Question: I need show a notication modal window.. But since its a fluid layout the position changes on bigger screens.
How can i position the modal window below the link like in image. I want it in the exact position. How do i go about doing it?

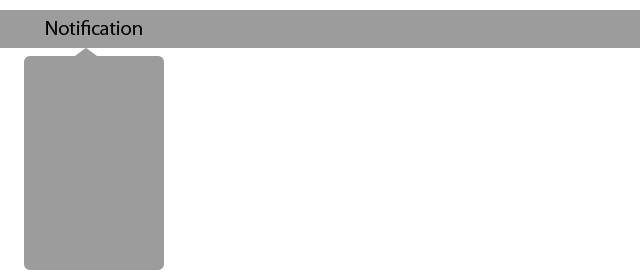
Answer: <URL>
'''
<div class="notificaton-bar">
<div class="notice">Notification
<div>
Here is the applicable note.
</div>
</div>
</div>
'''
'''
.notificaton-bar {
background-color: #999999;
padding: 0 10px;
}
.notice {
position: relative;
display: inline-block;
background-color: inherit;
font-size: 1.5em;
min-width: 140px;
padding: 10px 5px;
text-align: center;
}
.notice div {
display: none;
width: 130px;
padding: 10px;
font-size: .75em;
text-align: left;
background-color: inherit;
border-radius: 10px;
position: absolute;
top: 100%;
left: 50%;
margin-left: -75px;
margin-top: 10px;
}
.notice div:before {
content: '';
display: block;
width: 0;
height: 0;
border-left: 10px solid transparent;
border-right: 10px solid transparent;
border-bottom: 11px solid #999999;
position: absolute;
top: -10px;
left: 50%;
margin-left: -10px;
}
.notice:hover div {
display: block;
}
'''